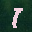
Label: 1